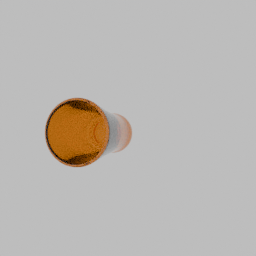
Label: tools